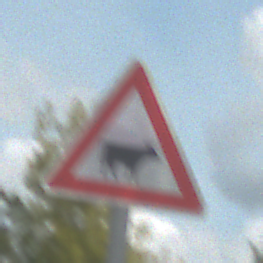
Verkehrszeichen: ViehtriebLinks
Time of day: Midday
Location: Outdoor (Suburban)
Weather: PartlyCloudy
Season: Summer
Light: Natural